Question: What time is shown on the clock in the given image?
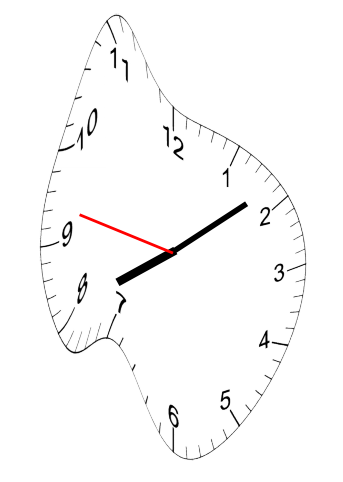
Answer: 08:08:47